Aerial crown-view tile of a tropical tree (Barro Colorado Island, Panama), acquired 20250317:
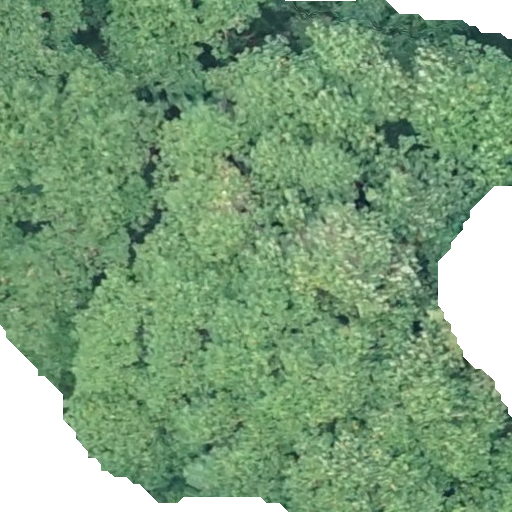
Species: Hieronyma alchorneoides
GBIF accepted scientific name: Hieronyma alchorneoides
Crown area: 442.682 m²